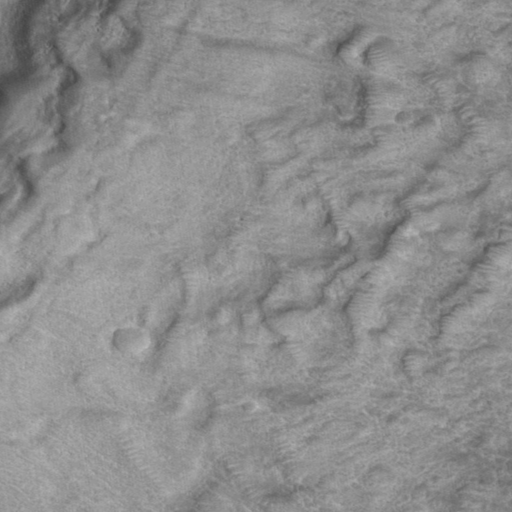
Classes present: Background